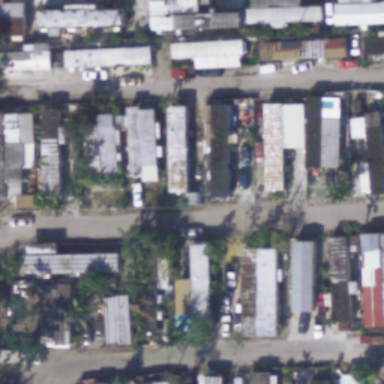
Many mobile homes arranged in lines in the mobile home park .